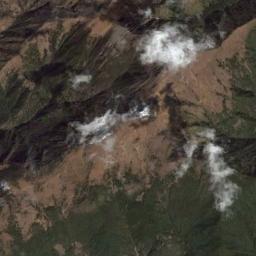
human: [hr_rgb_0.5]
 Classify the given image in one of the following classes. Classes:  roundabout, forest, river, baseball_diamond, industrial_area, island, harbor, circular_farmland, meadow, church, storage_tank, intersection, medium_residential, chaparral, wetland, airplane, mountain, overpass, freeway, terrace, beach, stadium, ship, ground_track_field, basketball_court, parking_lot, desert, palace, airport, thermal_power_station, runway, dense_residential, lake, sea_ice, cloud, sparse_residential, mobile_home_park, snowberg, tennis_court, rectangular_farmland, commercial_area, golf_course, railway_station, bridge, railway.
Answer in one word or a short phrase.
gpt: cloud